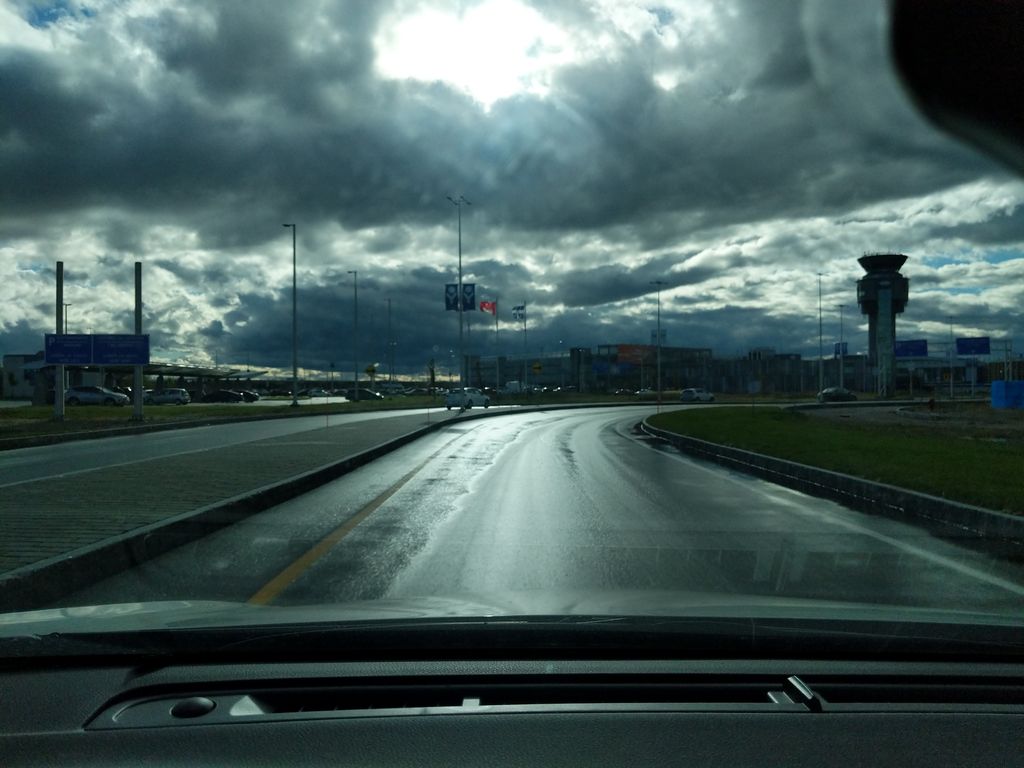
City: quebec_city